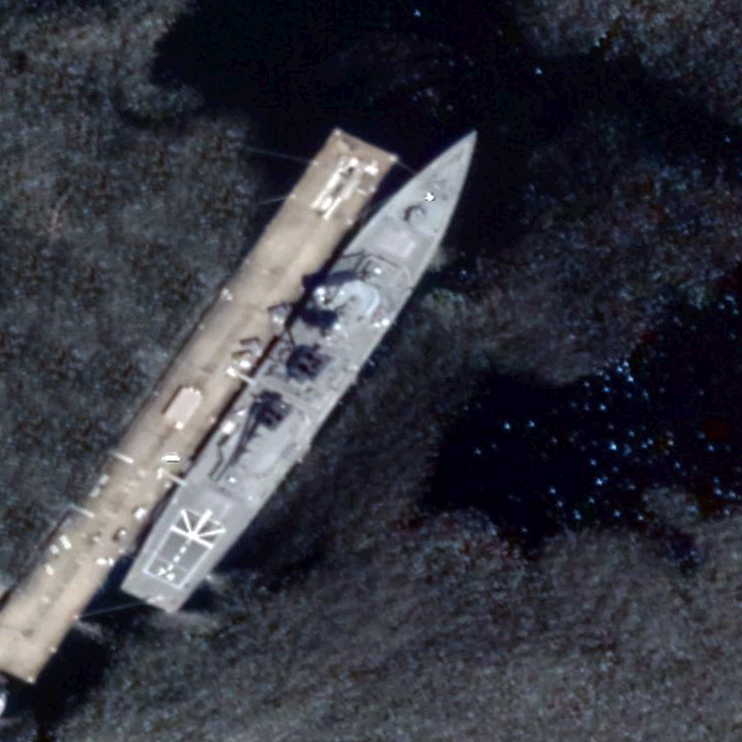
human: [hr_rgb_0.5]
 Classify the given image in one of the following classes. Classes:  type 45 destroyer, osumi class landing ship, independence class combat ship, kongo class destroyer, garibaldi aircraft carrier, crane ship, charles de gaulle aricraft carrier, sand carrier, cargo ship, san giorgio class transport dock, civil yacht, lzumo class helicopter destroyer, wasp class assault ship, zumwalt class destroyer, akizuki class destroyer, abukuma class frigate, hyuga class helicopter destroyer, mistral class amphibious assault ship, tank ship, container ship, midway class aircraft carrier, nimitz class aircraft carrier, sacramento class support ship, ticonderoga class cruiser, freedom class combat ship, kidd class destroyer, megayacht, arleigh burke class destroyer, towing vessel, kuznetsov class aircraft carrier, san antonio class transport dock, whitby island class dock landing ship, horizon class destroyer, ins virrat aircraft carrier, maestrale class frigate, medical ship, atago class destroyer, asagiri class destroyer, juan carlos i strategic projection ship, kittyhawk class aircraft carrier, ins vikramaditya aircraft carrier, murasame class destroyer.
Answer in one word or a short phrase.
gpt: Kongo class destroyer